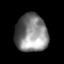
Tissue: lung
Cell type: Others
Senescence score: 0.2396
Nuclear area (px): 1198
Mean DAPI intensity: 130.566